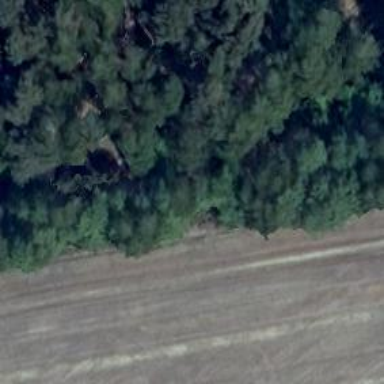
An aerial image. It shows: Hunting stand.